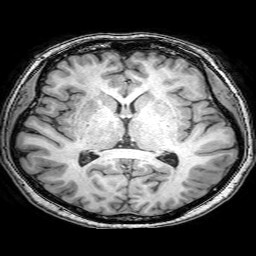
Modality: T1w
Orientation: coronal
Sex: female
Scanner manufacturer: philips
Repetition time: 0.008182 s
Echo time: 0.00375 s